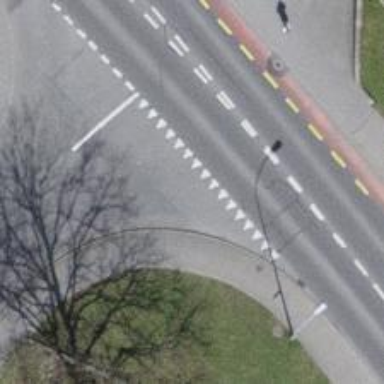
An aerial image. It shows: Kerb serving as barrier.